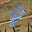
Label: 9